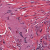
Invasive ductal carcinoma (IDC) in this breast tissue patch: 1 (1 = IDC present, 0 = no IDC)